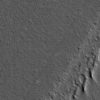
Label: not_dusty